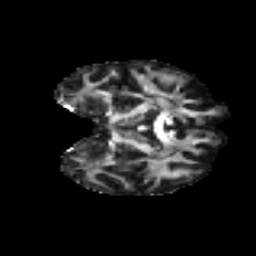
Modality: FA
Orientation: coronal
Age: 54
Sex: female
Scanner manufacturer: ge
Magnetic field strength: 3 T
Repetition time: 7.8 s
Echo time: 0.0606 s